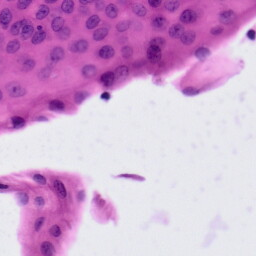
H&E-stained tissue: Tonsil